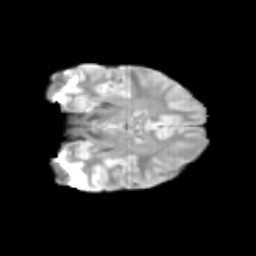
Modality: T2w
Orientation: coronal
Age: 12
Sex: female
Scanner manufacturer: siemens
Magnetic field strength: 3 T
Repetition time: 3.8 s
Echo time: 0.07 s